Question: I'm implementing something like the Google Plus' upload window, where when the entire gray area (a div) in the window is clickable and the file selector will appear.

Here is a simplistic mockup code of what I'm trying to do (<URL>
'''
$(function () {
var fineupper = new qq.FineUploader({
element: $('#fine-uploader-container')[0],
button: $('#clickable-area')[0],
text: {
uploadButton: 'click me'
},
request: {
endpoint: '/example'
},
multiple: false
});
});
<body>
<div id="upload-container" class="window">
<div id="clickable-area" class="clickable-area">Click me</div>
</div>
<div id="fine-uploader-container"></div>
</body>
'''
I'm seeing two problems:
1) The bottom portion of my 'clickable-area' div is not clickable.
2) The css for my 'clickable-area' div is getting modified. In particular the position attribute is getting overwritten as 'relative'. (It's not so important in the jsfiddle, but more necessary in my real code)
Is there a way to get around these two issues?
Note that this is a continuation of <URL>, where I requested to make my clickable-area div a label that references the input element. I personally still think this is a cleaner way of implementing a customizable button.
Also note that I've tried having javascript catch the click event of the clickable-area div and have it click the input element. However, as I'm trying for IE compatibility, this was <URL>.
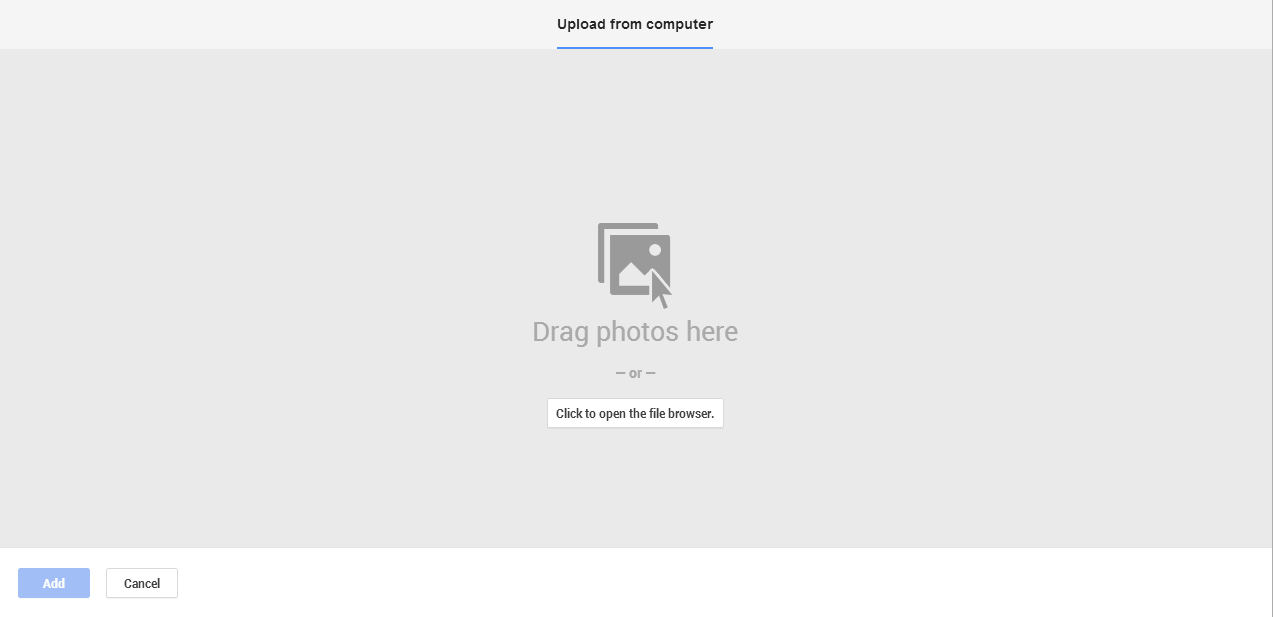
Answer: Just realized I can add an id to the input element via jquery. That enables me to make my container a label, so its css does not get modified by Fineuploader. (It also allows the cursor to be consistent)
Here's the <URL>
'''
<body>
<div class="window">
<label for="qqfile" id="container" class="container"></label>
</div>
<div id="fine-uploader-container"></div>
</body>
'''
'''
.window {
position: relative;
width: 500px;
height: 500px;
background-color: #ccc;
}
.container {
position: absolute;
top: 0px;
bottom: 0px;
left: 0px;
right: 0px;
cursor: pointer;
}
.container:hover {
background-color: rgba(255, 255, 255, 0.4);
}
'''
JS
'''
$(function () {
var fineupper = new qq.FineUploader({
element: $('#fine-uploader-container')[0],
text: {
uploadButton: ''
},
request: {
endpoint: '/example'
},
multiple: false
});
$('input[name="qqfile"]').attr('id', 'qqfile');
});
'''